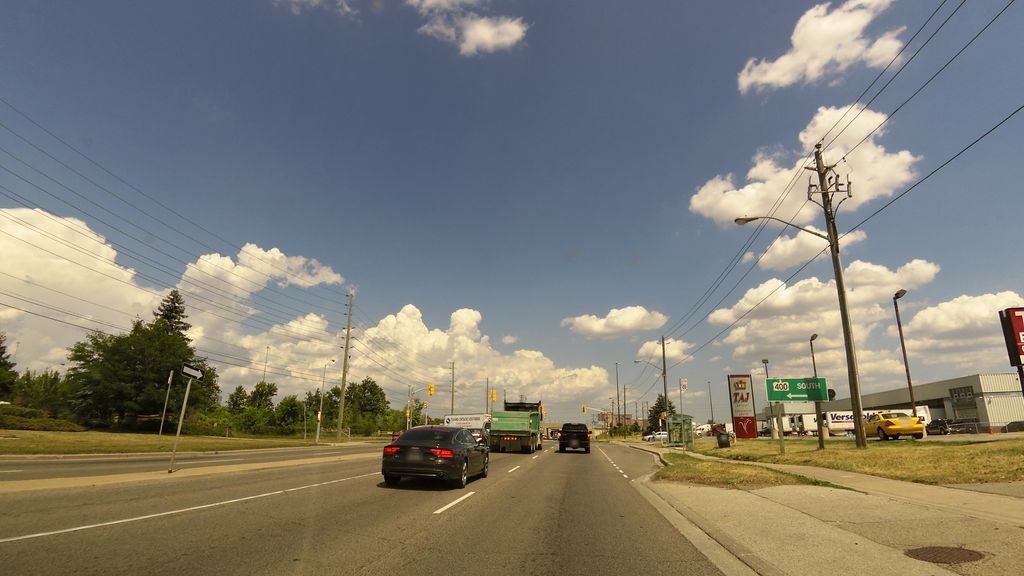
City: toronto